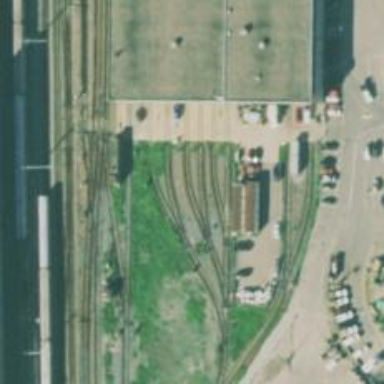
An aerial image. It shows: Yard area with electrified rail tracks.